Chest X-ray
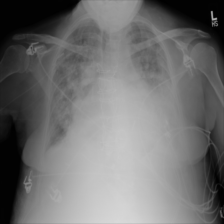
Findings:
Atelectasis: negative
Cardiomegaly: negative
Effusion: negative
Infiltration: positive
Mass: negative
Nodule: negative
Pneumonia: negative
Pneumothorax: negative
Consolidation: positive
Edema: negative
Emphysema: negative
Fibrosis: negative
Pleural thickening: negative
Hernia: negative